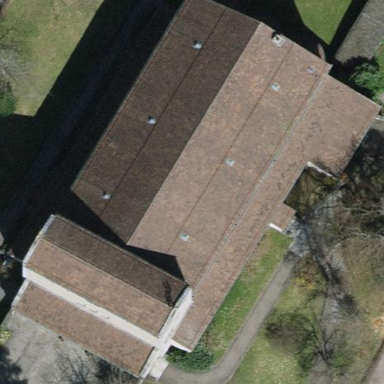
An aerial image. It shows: Church which is place of worship.